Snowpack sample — Loveland Pass, Silver Plume, Colorado, USA (1/12/25, 11:40 AM MST)
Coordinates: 39.66, -105.88
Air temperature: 7 °F
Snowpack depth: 140 cm
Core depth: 10 cm
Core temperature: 41 °F
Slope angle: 11°, slope face: 30°
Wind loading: high
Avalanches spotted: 2
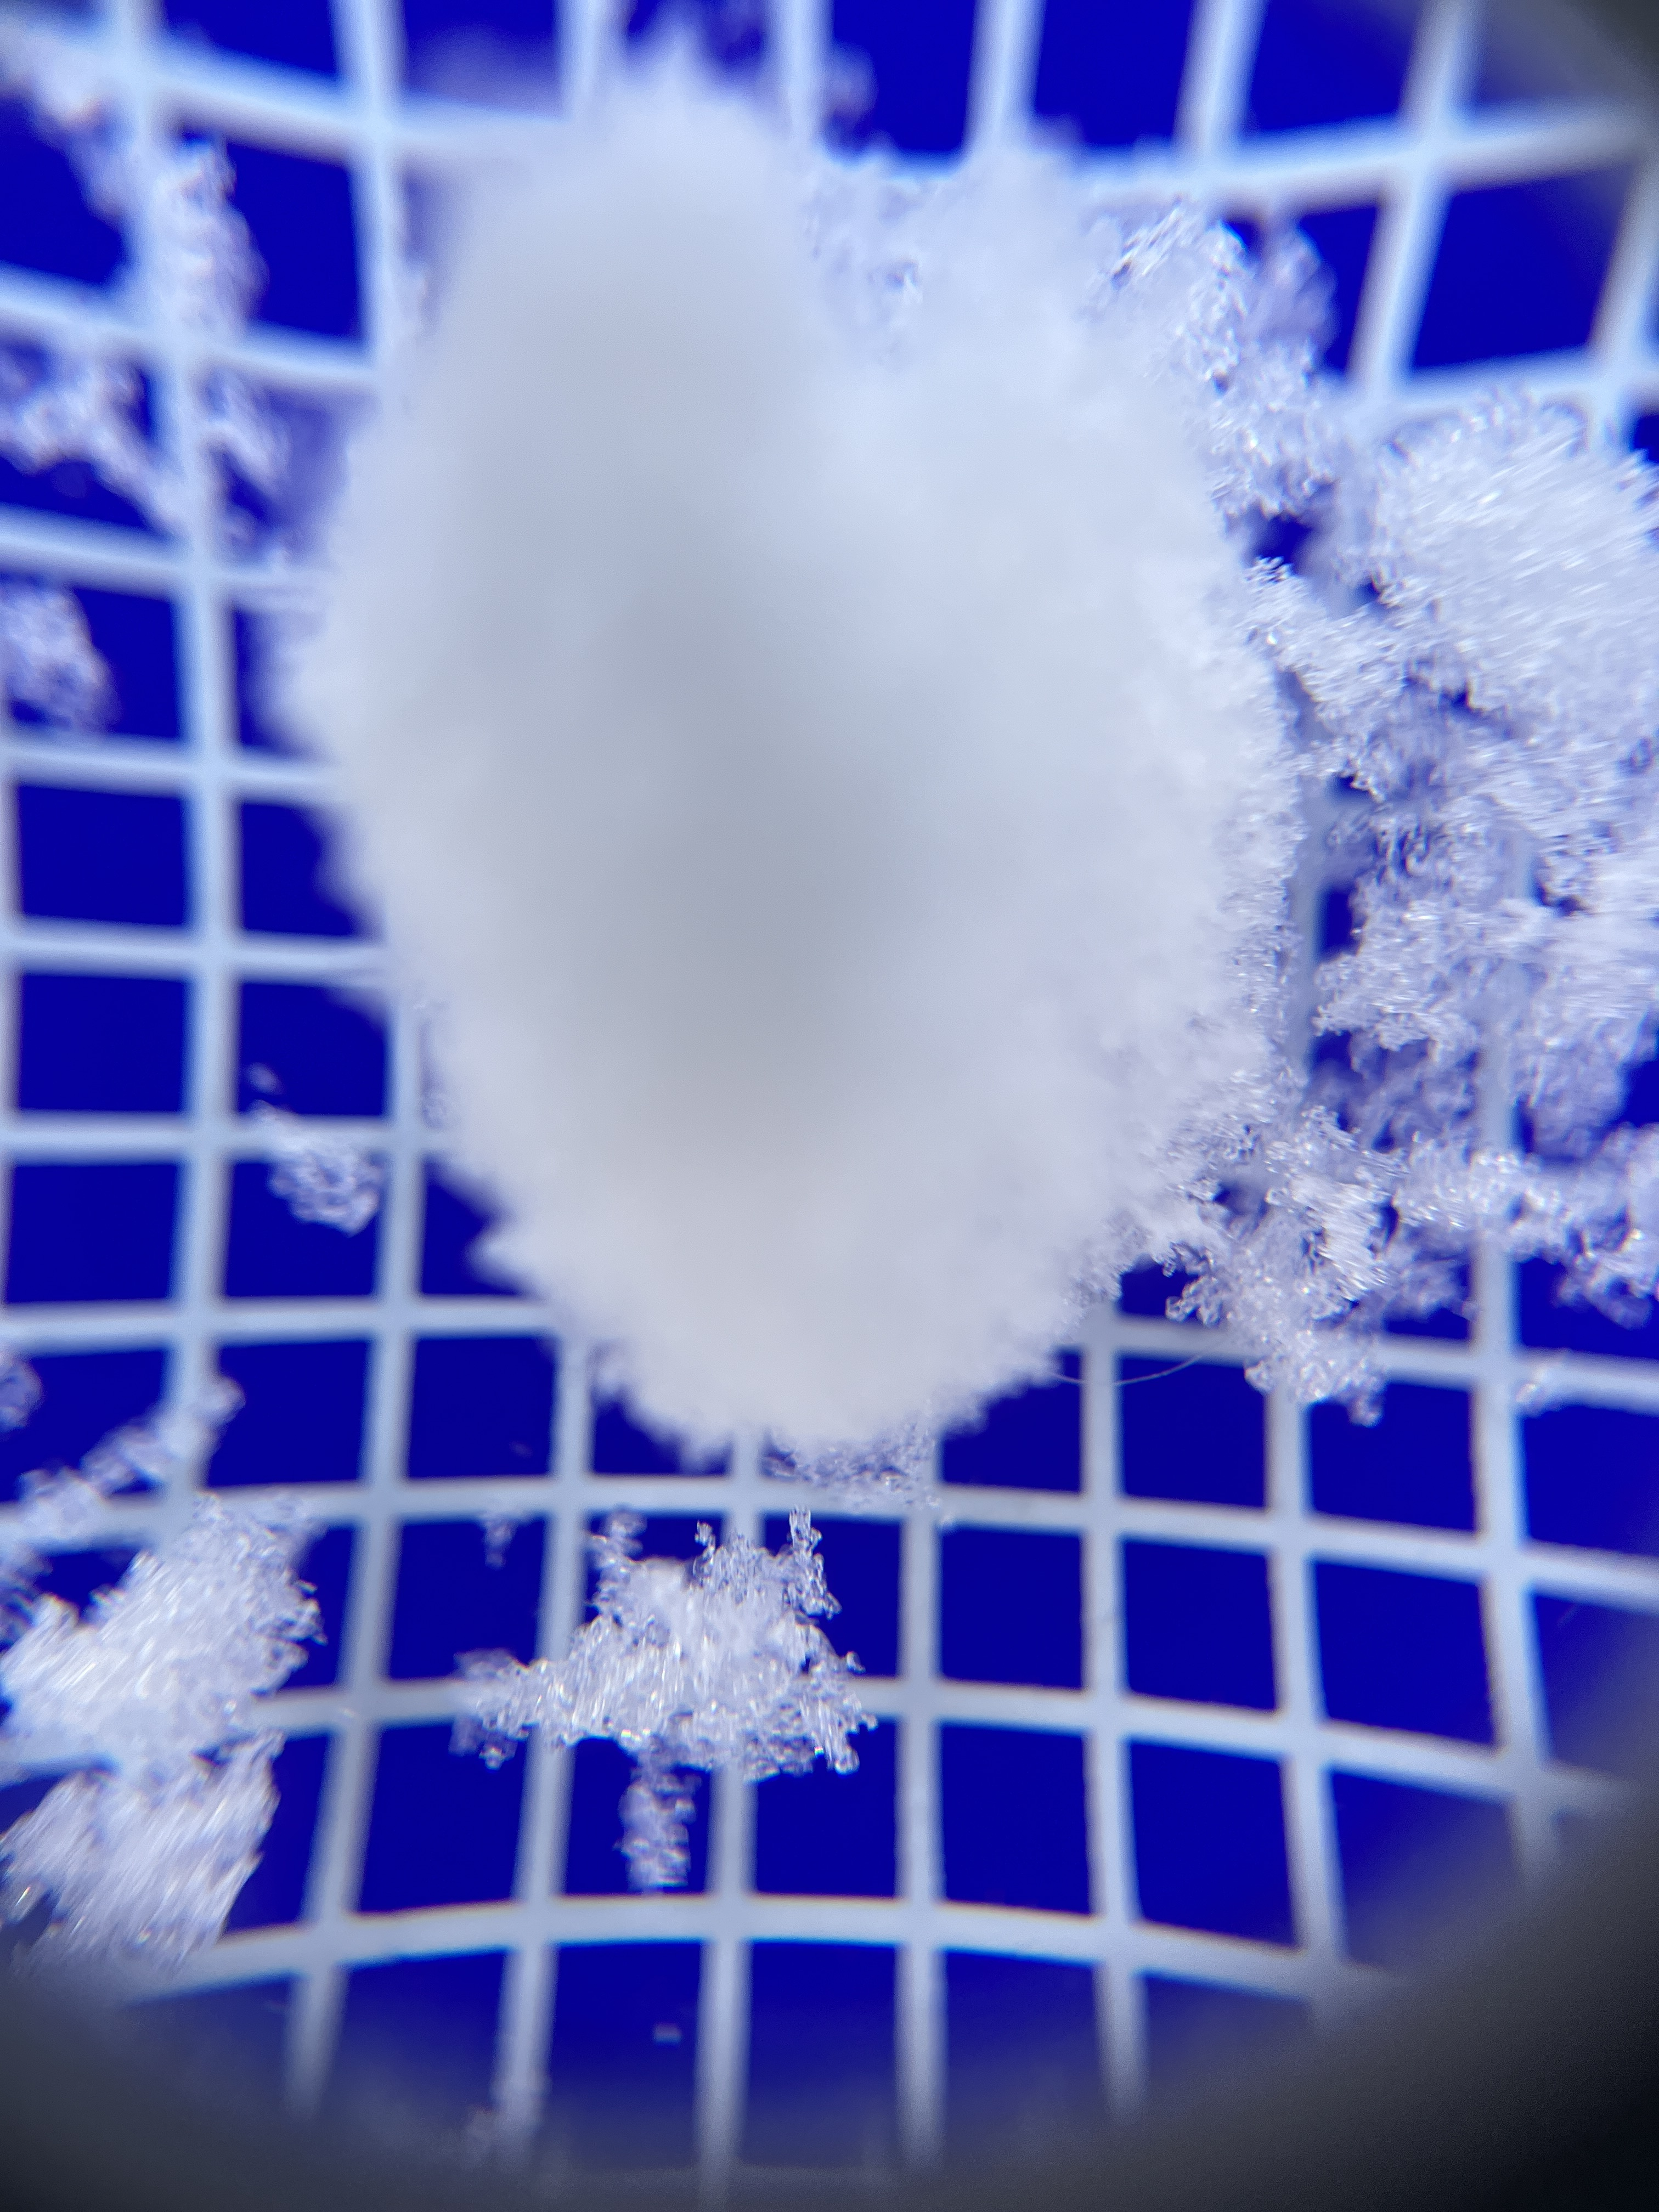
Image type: magnified_profile
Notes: Pilot using slightly modified coring method that took too large segment for snow profile picturing, advised not to use in higher level models. Two avalanche on south face nearby, partially cloudy with light snow in the last 24 hours. Lots of wind loading on eastern features.